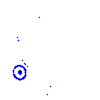
Particle: proton